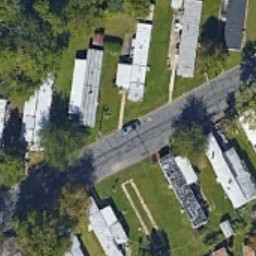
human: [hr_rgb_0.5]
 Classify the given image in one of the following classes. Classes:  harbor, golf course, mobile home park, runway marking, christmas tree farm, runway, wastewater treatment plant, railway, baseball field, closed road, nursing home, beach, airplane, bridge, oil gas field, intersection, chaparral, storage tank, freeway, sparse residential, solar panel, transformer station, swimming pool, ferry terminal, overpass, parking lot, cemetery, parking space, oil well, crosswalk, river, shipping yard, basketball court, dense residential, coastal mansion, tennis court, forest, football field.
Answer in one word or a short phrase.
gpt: mobile home park